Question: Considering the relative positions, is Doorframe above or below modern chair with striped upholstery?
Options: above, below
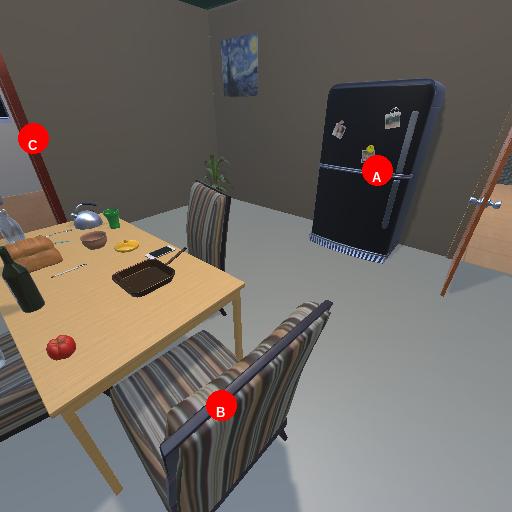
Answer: above